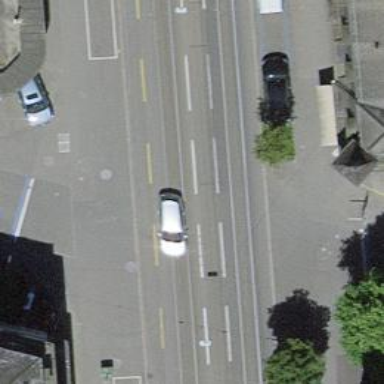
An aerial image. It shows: Tram level crossing on railway.